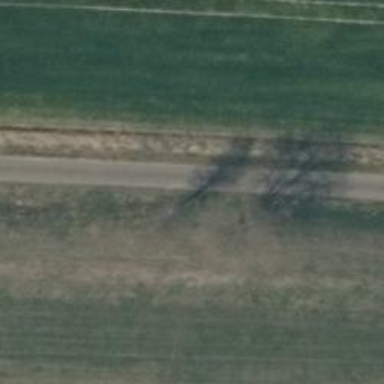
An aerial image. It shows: Deciduous tree with broadleaved leaves.